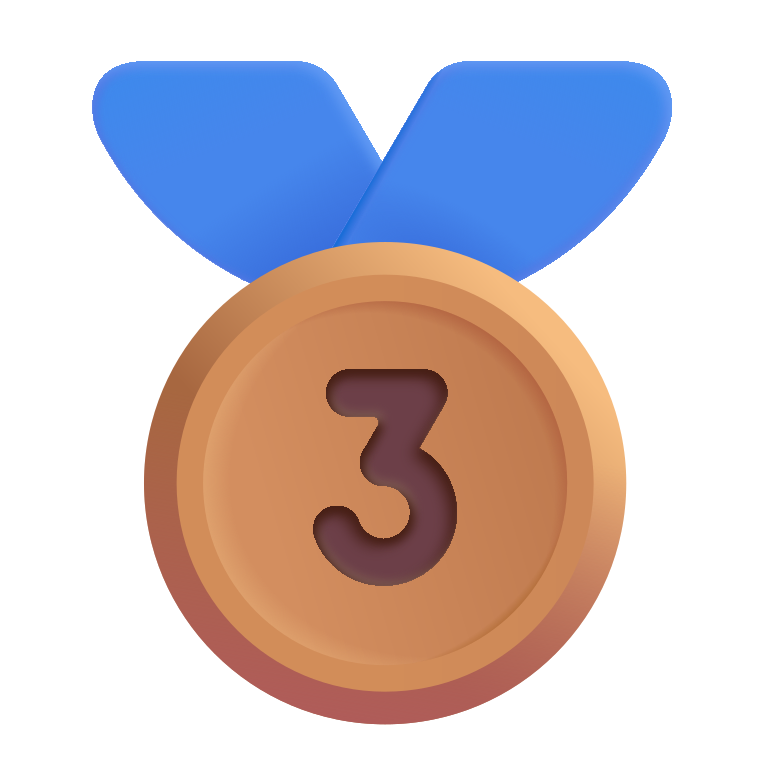
3rd place medal color